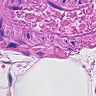
Metastatic tissue present: no